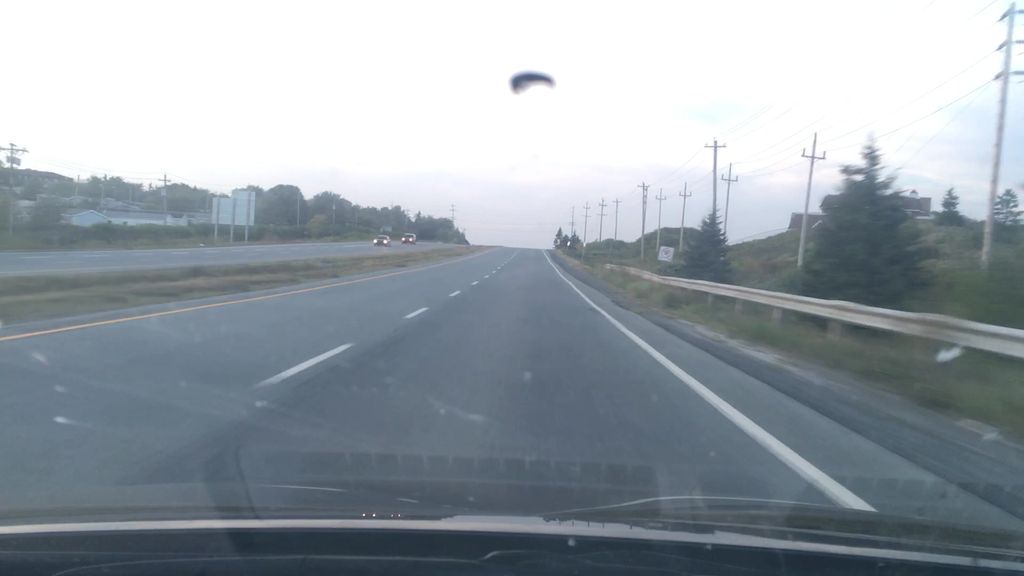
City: halifax